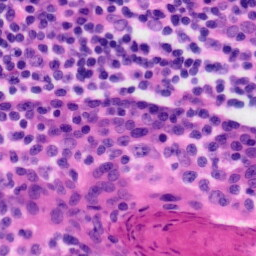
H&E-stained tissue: Tonsil